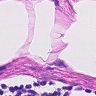
Metastatic tissue present: no